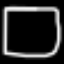
Label: square